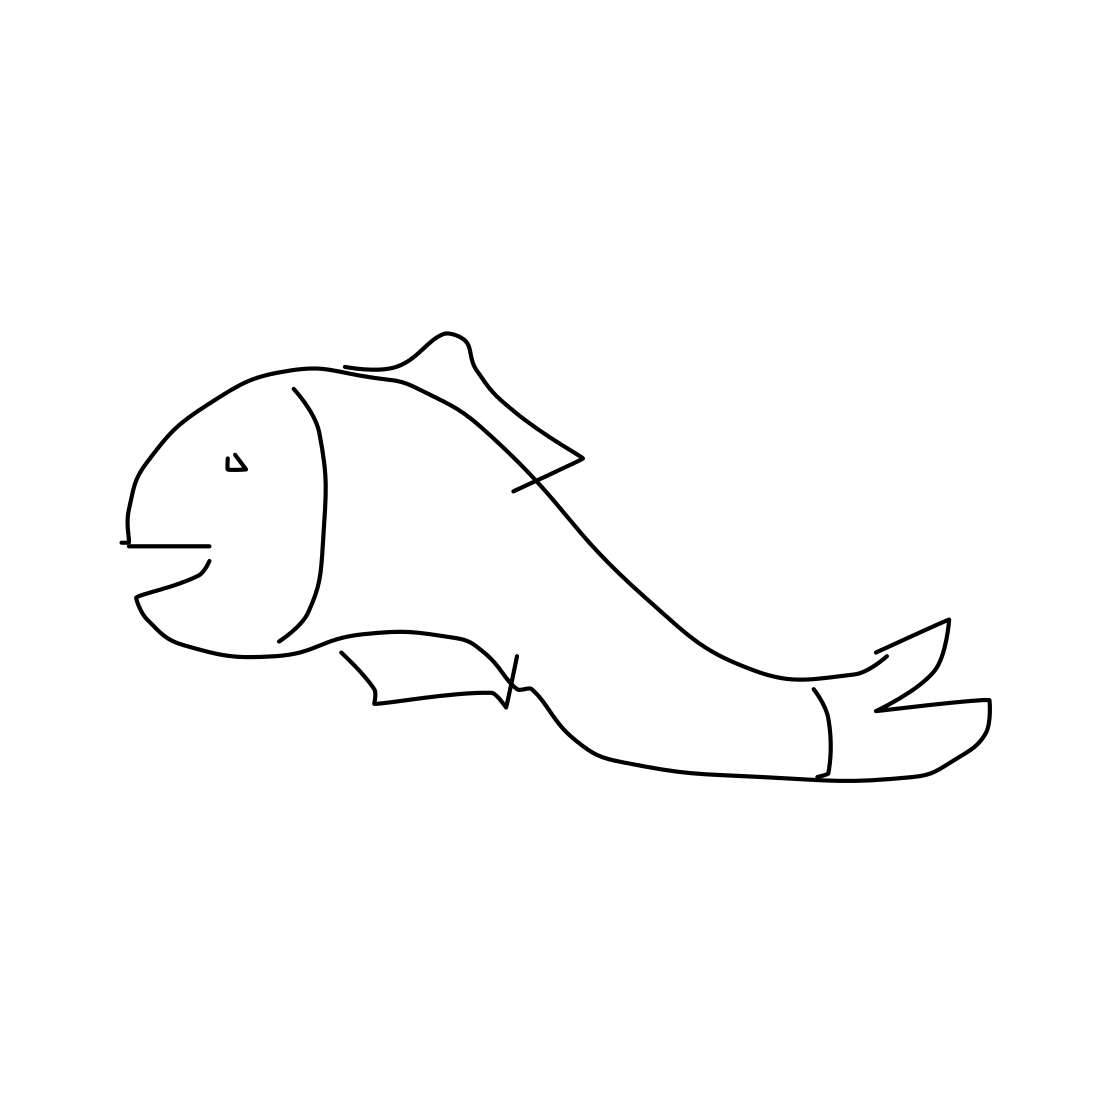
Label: fish